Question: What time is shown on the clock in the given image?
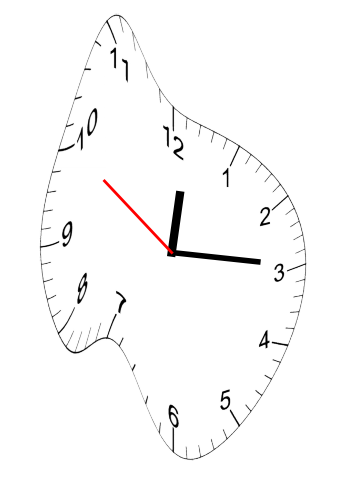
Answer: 12:14:50